Field crop: tomato
Growth stage: 1
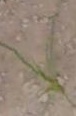
Species: cyperus